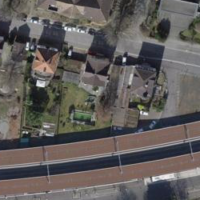
EUNIS habitat code: 54
Species observed at this site:
Geranium sanguineum